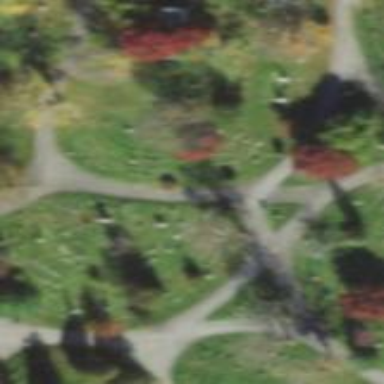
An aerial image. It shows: Sector within cemetery.